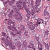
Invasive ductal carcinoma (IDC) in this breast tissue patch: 1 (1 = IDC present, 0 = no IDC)